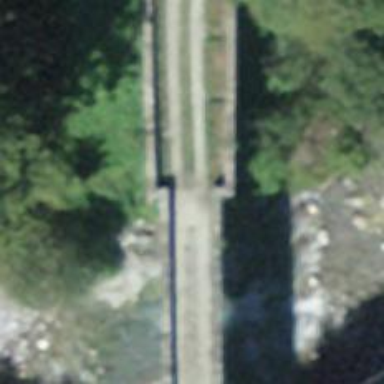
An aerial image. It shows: Track road on cobblestone bridge.